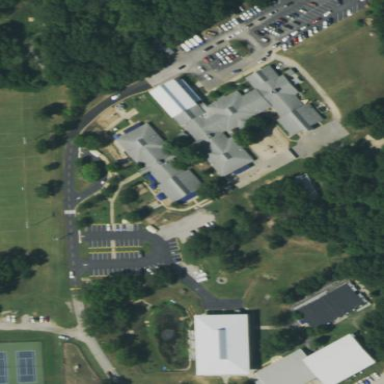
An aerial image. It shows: School.